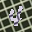
Label: 4